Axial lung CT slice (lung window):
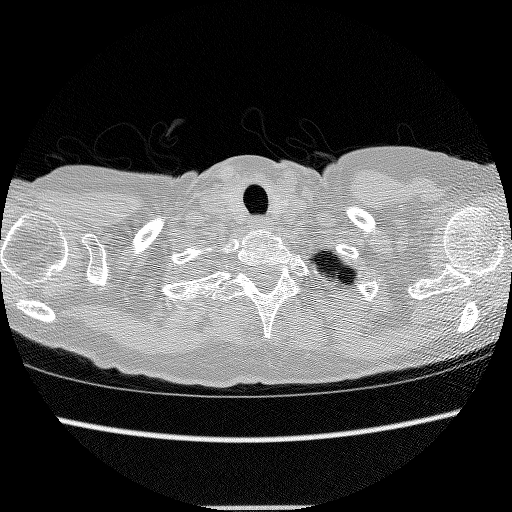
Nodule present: no